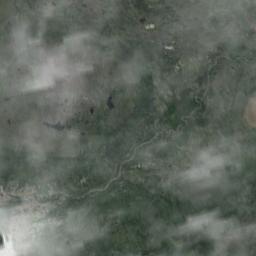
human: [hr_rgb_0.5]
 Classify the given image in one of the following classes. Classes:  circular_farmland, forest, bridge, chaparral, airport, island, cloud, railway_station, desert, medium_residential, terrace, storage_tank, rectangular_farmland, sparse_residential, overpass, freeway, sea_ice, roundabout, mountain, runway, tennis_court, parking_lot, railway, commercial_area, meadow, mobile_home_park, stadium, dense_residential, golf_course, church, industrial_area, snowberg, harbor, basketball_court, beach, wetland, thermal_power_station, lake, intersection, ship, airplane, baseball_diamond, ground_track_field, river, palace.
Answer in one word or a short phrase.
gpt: cloud